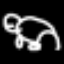
Label: frog